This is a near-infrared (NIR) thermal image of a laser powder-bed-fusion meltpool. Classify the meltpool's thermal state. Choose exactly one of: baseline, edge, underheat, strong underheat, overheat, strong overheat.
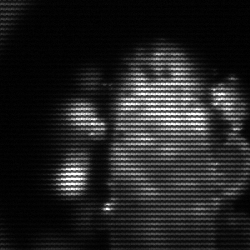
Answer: strong underheat